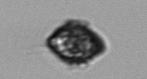
Label: Kryptoperidinium_triquetrum